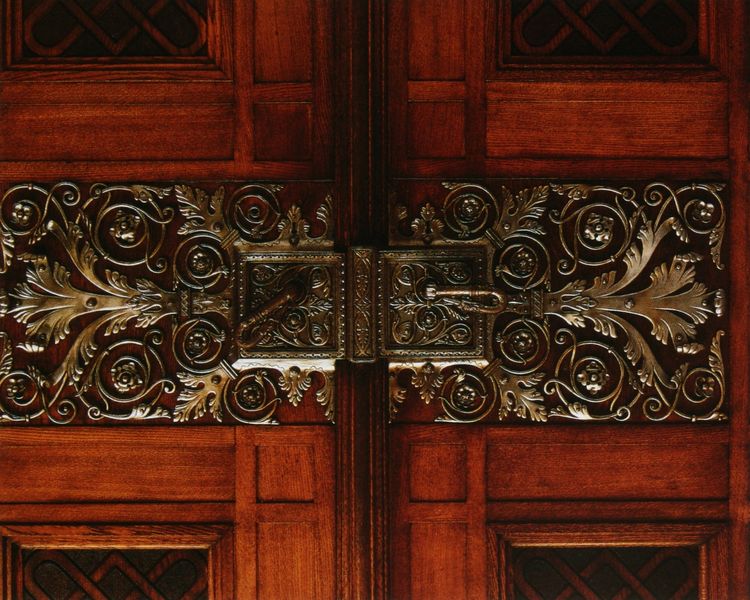
Titel: Türbeschlag im Ankleidezimmer Ludwigs II. in Neuschwanstein
Künstler: Karl Moradelli
Standort: Schwangau
Institution: Schloss Neuschwanstein
Schlagwörter: flügel, holz, tür, schloss, muster, ornament, detail, metall, tor, portal, klinke, beschläge